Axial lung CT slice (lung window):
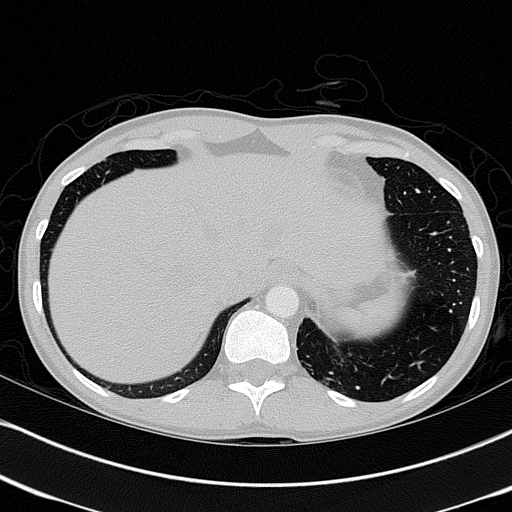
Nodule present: no